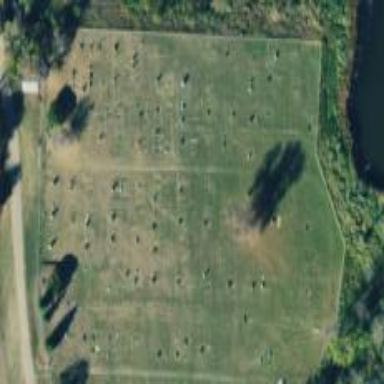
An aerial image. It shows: Cemetery.